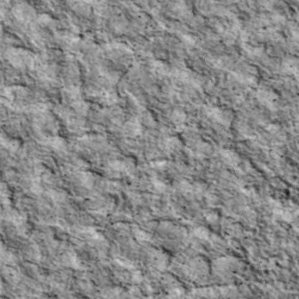
Label: non_frost